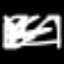
Label: palm tree